Interaction volume radius: 10 \u00c5
Interaction volume height: 10 \u00c5
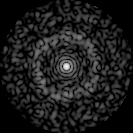
Disorder parameter: 0.8273